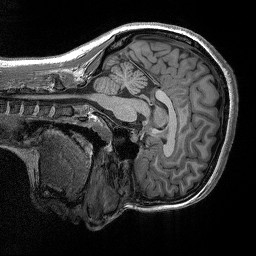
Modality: T1w
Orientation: sagittal
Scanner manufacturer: siemens
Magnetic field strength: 3 T
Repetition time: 2.3 s
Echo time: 0.00298 s